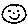
Label: smiley face